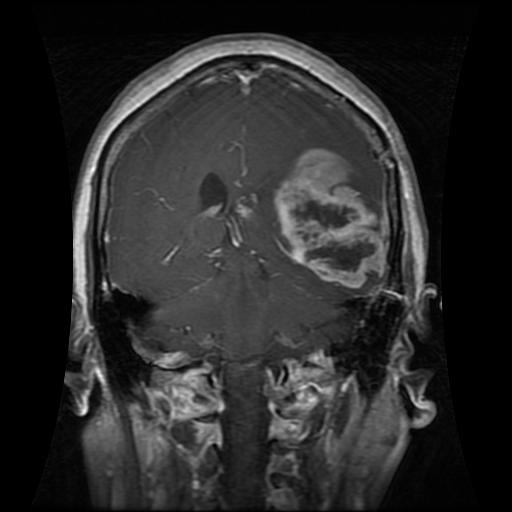
Label: glioma